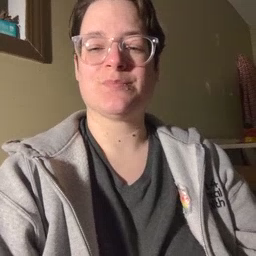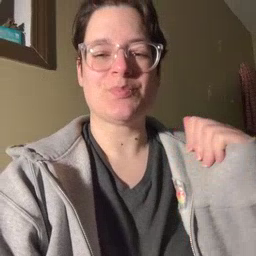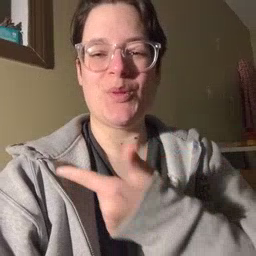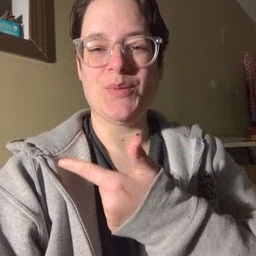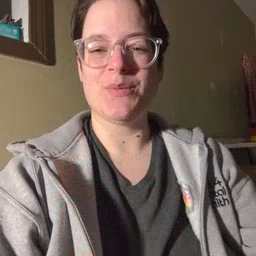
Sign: all